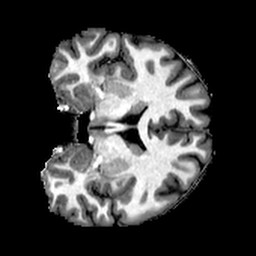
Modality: T1w
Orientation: coronal
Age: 26
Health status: healthy
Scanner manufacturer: philips
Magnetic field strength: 3 T
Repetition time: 0.0078 s
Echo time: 0.003589 s